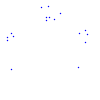
Particle: proton